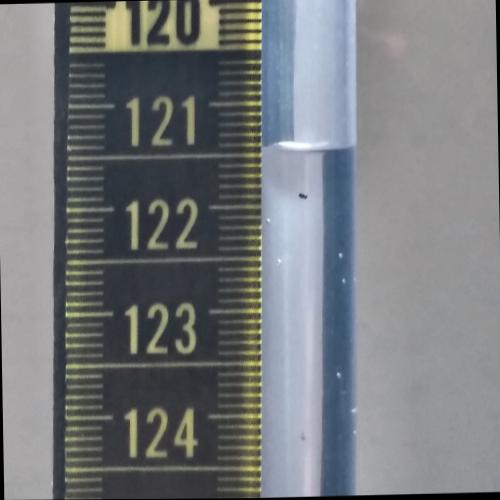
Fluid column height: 121.5 cm